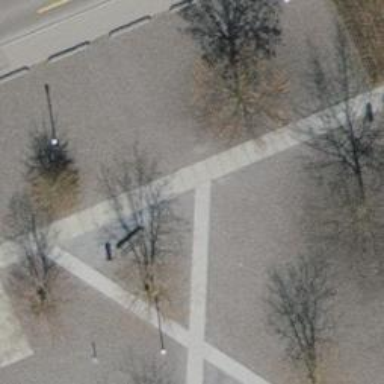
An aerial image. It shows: Bench for seating.